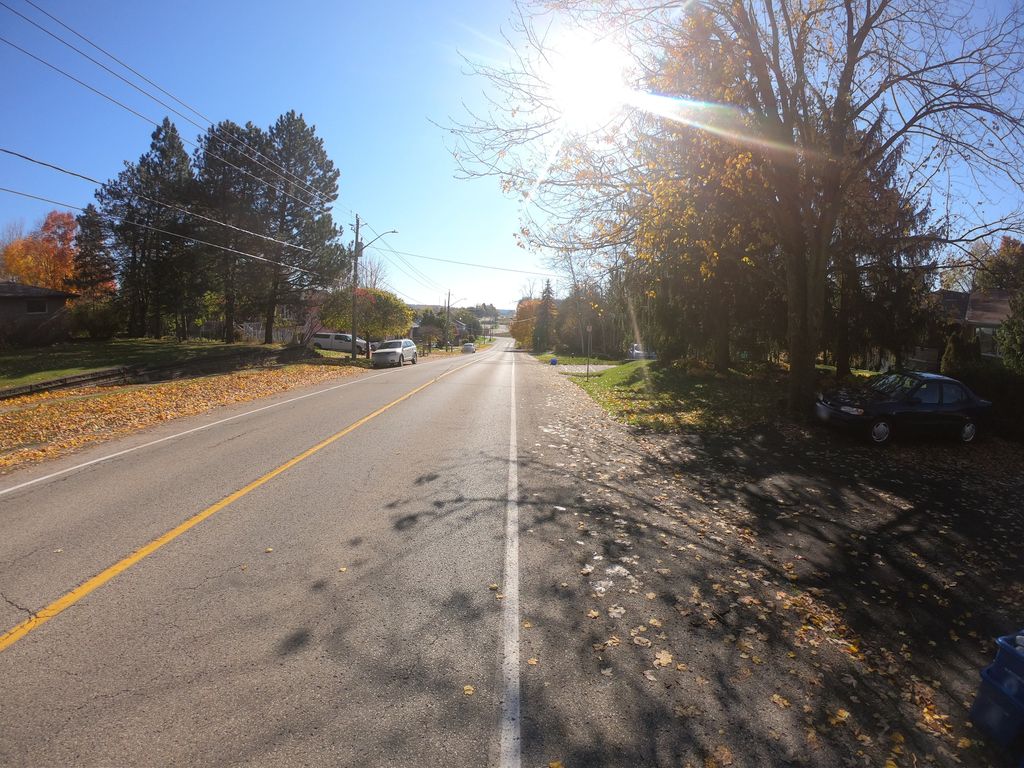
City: kitchener-waterloo